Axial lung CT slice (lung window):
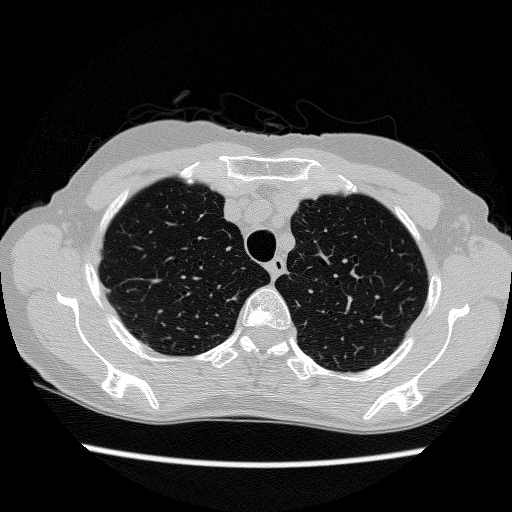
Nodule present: no